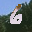
Label: 6